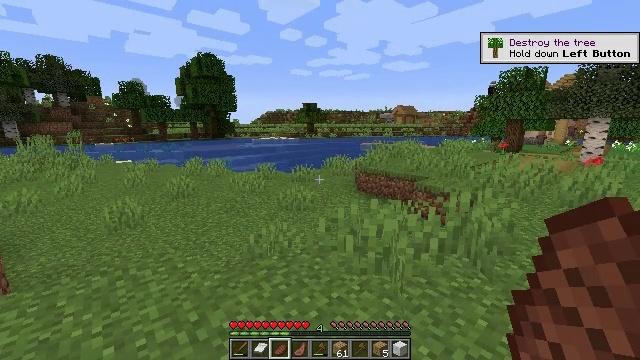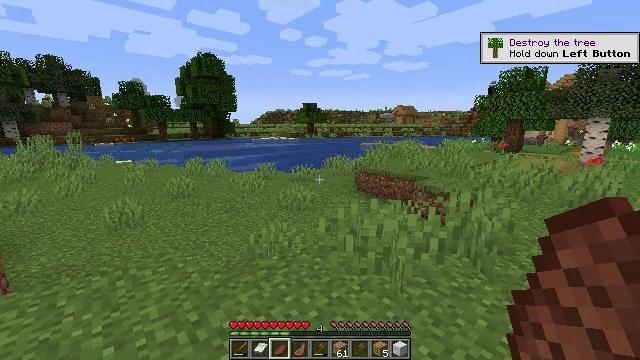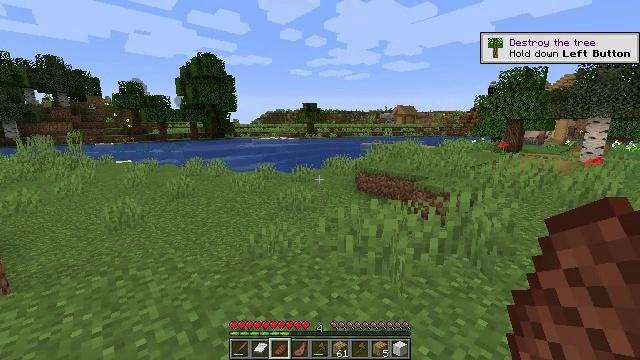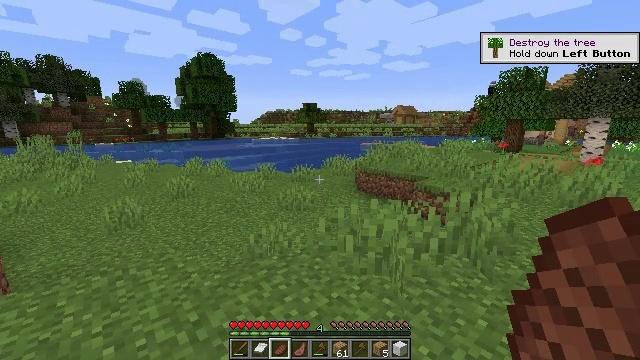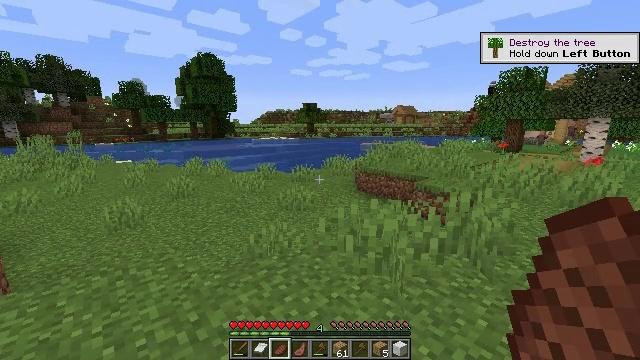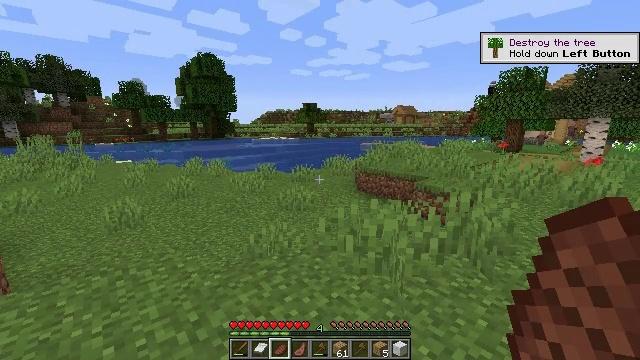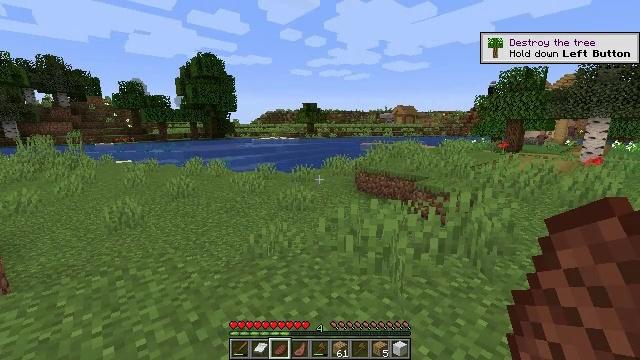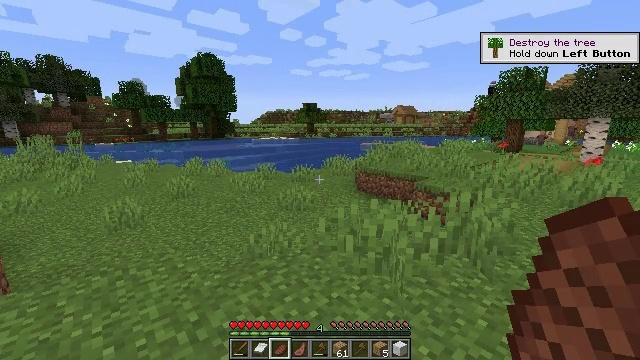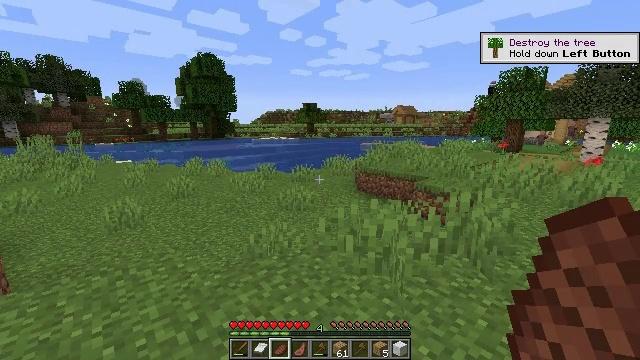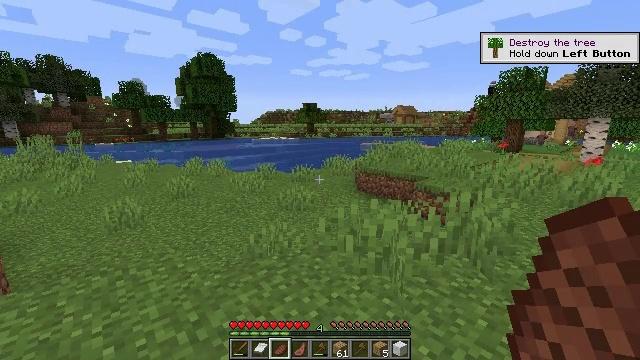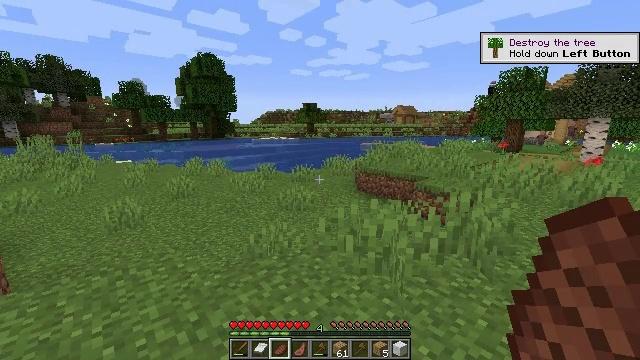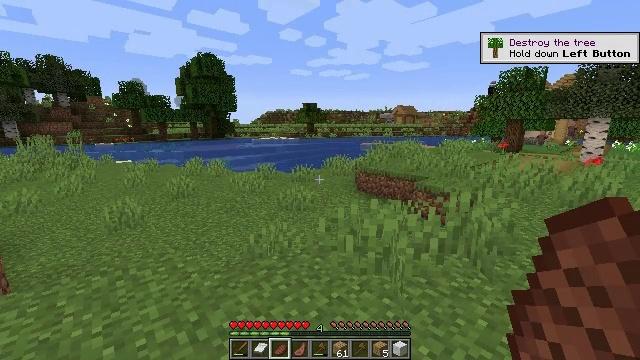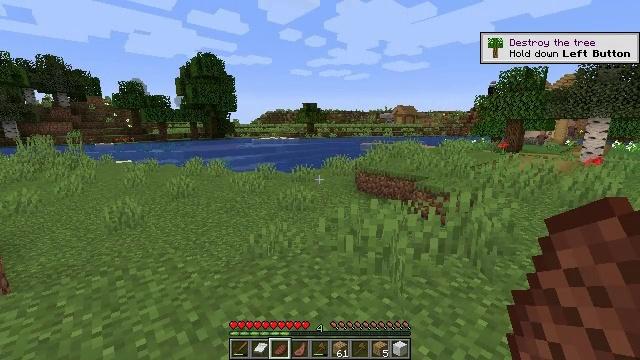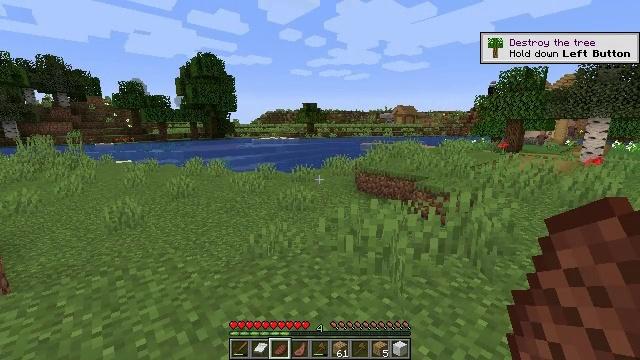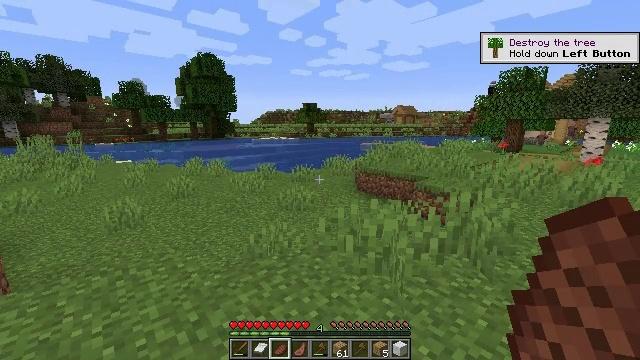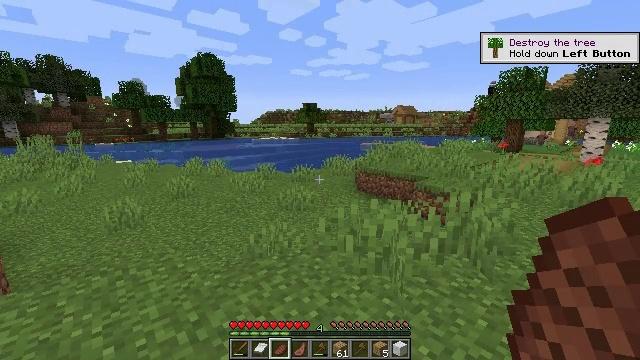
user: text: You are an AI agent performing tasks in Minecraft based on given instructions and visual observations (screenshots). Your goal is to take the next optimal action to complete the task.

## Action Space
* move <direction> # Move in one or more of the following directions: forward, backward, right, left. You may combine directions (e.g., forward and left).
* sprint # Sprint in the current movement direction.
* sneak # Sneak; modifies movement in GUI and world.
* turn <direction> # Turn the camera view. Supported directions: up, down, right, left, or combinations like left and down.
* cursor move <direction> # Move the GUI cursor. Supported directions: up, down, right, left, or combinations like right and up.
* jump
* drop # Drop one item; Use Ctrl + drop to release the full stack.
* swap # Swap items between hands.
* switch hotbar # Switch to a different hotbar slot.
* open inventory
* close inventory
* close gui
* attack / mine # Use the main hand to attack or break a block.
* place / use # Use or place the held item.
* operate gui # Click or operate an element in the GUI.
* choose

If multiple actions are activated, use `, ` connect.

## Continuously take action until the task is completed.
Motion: motion action
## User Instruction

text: Break the furnace to move it.
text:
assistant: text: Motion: no_op
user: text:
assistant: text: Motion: no_op
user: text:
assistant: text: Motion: no_op
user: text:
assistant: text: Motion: no_op
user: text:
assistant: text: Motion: no_op
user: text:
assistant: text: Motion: no_op
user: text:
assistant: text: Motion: no_op
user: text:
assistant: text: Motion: no_op
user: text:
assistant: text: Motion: no_op
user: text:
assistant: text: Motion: no_op
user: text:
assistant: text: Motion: no_op
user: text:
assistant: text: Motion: no_op
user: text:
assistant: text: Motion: no_op
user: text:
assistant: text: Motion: no_op
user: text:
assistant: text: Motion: no_op
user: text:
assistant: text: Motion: turn left
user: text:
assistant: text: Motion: turn left
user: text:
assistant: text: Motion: turn left
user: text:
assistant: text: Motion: turn left
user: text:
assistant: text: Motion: turn left and down
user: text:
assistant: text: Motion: turn left
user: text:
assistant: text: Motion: turn left
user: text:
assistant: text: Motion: turn left
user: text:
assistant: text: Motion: turn left
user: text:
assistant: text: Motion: turn left
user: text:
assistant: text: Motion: turn left
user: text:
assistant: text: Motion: turn left
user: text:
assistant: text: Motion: turn left and down
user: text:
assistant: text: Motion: turn left
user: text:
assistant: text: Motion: turn left and down